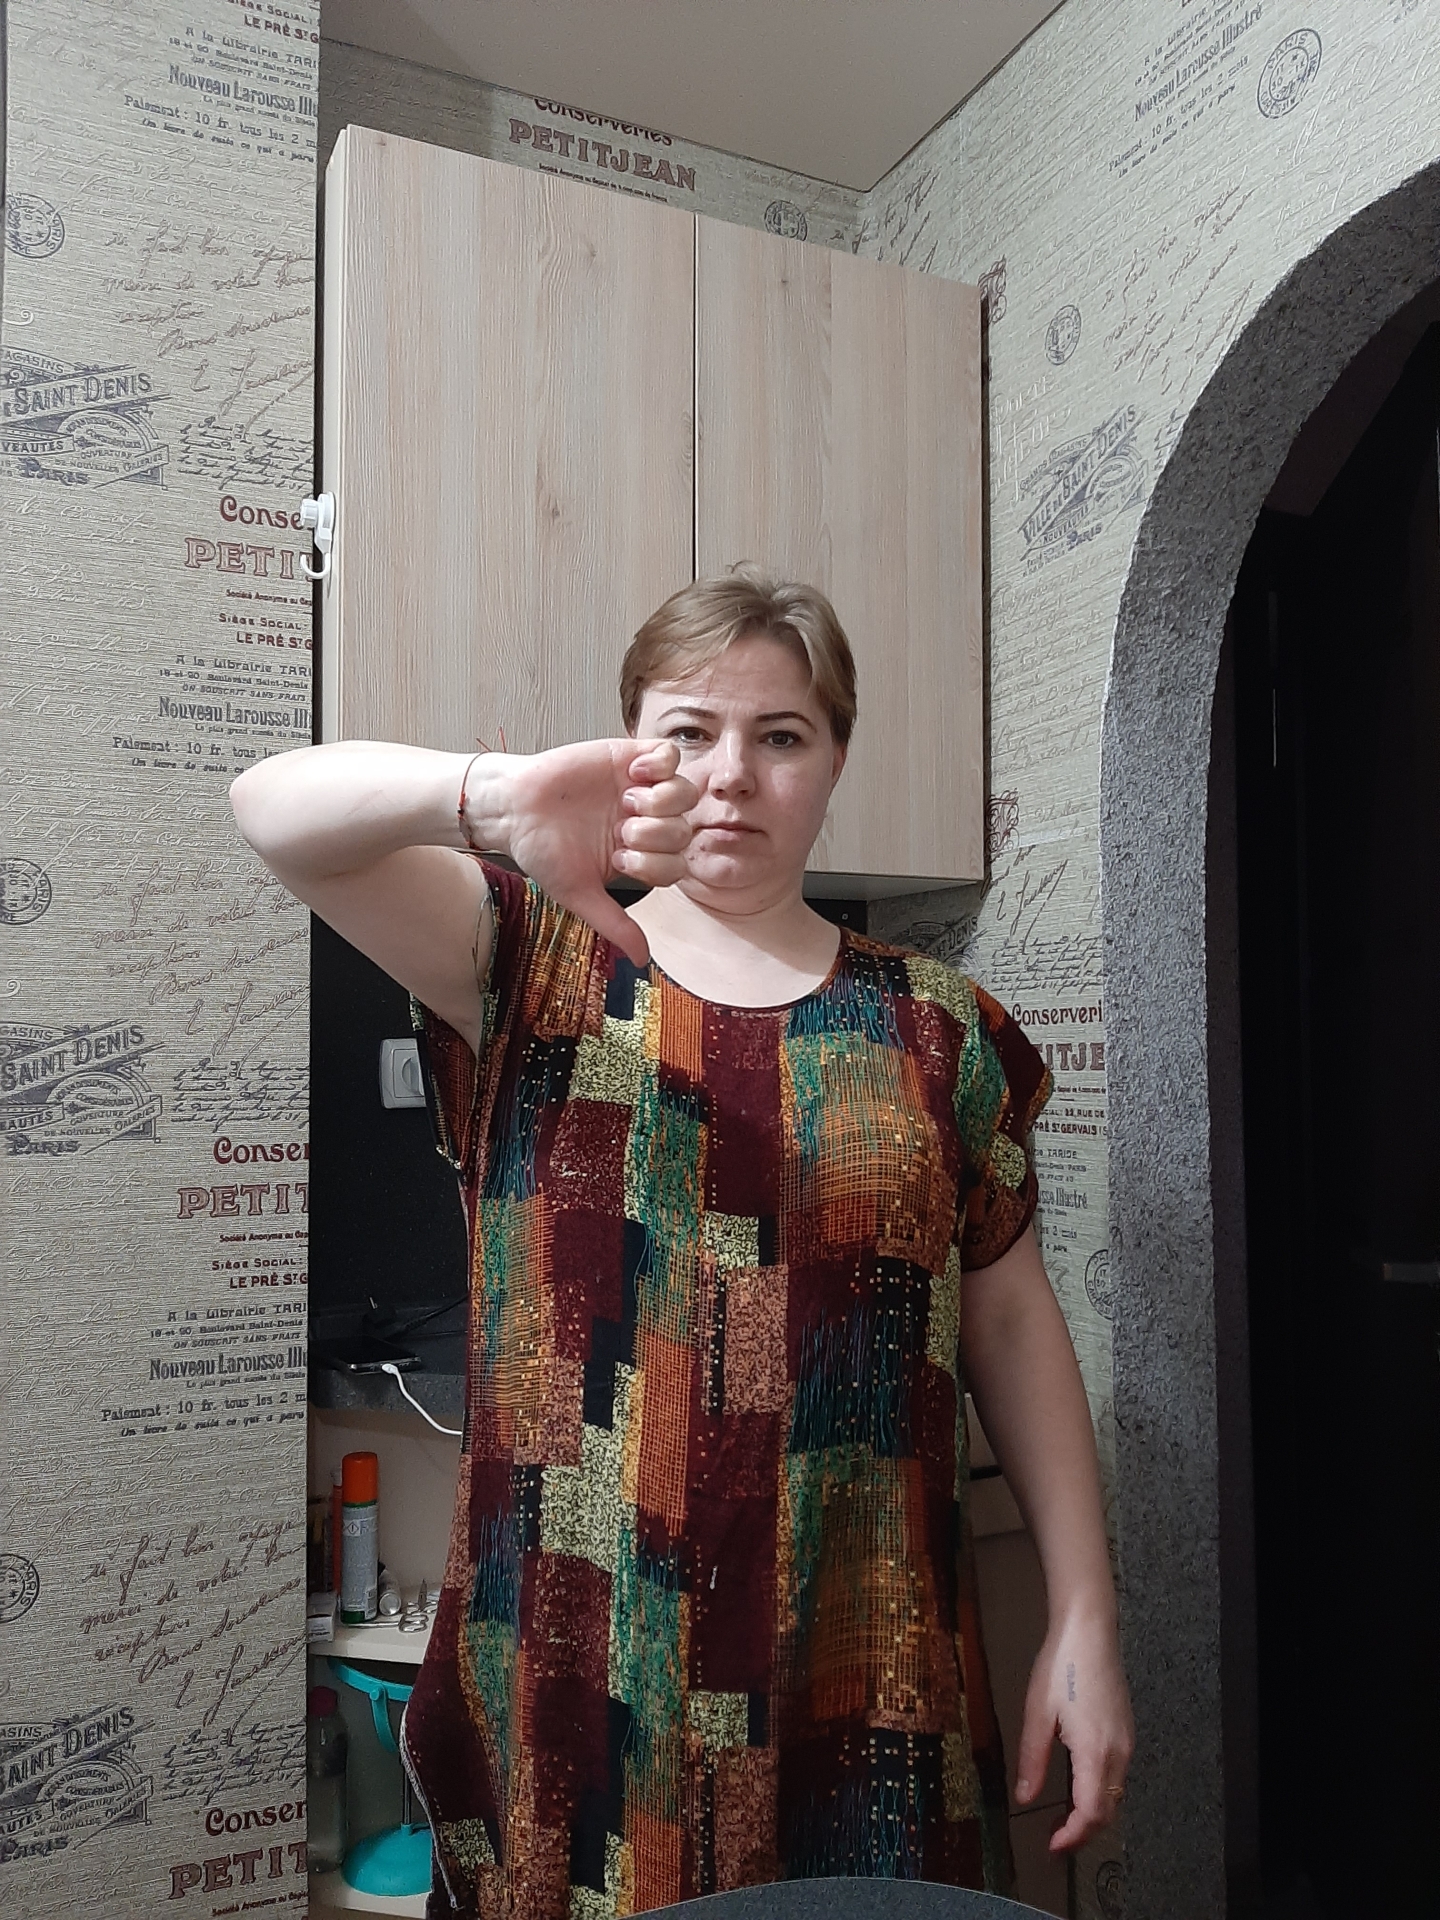
Label: clear